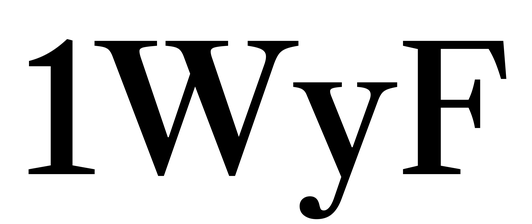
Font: LibreCaslonText_Medium